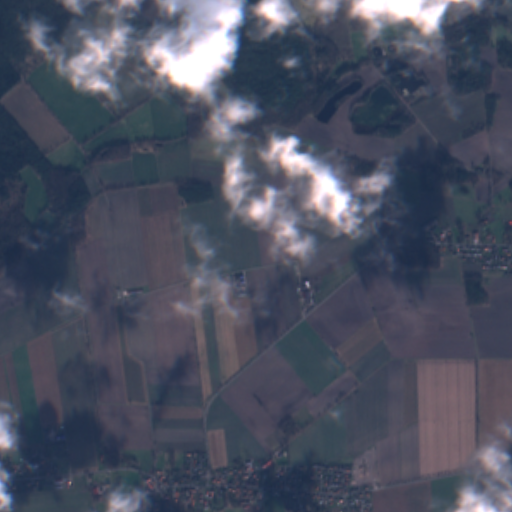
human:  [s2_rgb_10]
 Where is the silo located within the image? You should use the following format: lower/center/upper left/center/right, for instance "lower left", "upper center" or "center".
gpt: The silo is located in the center of the image.
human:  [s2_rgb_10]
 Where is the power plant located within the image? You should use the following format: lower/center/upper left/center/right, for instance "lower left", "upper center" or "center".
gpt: There is no power plant in the image.